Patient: sex F, age 53
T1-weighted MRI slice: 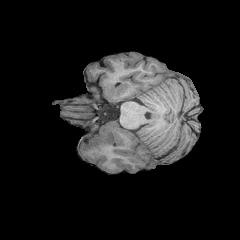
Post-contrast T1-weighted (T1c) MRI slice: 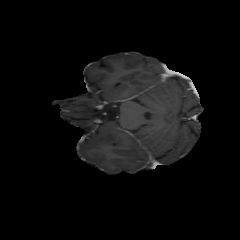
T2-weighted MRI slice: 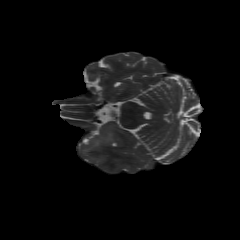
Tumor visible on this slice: yes
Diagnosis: Astrocytoma, IDH-wildtype
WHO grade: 3